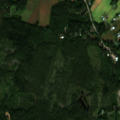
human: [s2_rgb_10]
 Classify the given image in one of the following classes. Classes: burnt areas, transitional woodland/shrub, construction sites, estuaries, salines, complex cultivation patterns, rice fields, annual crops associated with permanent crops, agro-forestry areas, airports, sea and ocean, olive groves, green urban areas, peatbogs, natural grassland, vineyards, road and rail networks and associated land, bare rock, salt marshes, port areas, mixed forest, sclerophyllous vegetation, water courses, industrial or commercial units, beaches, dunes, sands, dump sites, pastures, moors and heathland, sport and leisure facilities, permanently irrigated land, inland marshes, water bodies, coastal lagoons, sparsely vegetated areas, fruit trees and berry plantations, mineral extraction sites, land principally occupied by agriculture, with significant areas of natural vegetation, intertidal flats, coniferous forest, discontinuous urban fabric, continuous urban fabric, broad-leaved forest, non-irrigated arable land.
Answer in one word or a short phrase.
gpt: discontinuous urban fabric, non-irrigated arable land, coniferous forest, mixed forest, transitional woodland/shrub